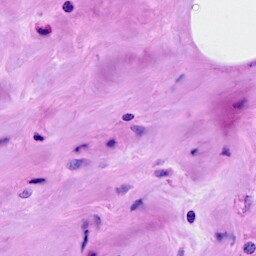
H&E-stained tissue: Breast